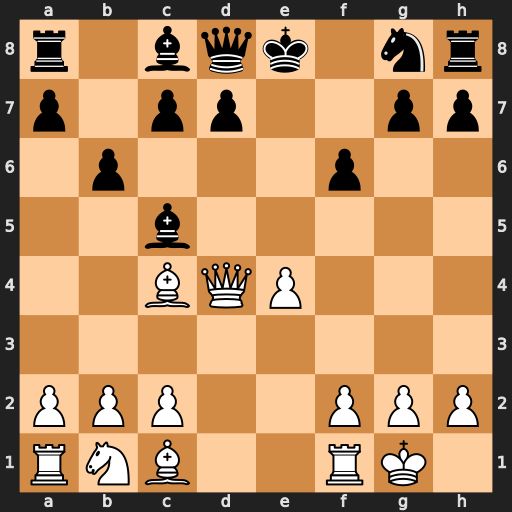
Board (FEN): r1bqk1nr/p1pp2pp/1p3p2/2b5/2BQP3/8/PPP2PPP/RNB2RK1
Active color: w
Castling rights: kq
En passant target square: -
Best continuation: Qd5 Qe7 Qxa8